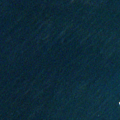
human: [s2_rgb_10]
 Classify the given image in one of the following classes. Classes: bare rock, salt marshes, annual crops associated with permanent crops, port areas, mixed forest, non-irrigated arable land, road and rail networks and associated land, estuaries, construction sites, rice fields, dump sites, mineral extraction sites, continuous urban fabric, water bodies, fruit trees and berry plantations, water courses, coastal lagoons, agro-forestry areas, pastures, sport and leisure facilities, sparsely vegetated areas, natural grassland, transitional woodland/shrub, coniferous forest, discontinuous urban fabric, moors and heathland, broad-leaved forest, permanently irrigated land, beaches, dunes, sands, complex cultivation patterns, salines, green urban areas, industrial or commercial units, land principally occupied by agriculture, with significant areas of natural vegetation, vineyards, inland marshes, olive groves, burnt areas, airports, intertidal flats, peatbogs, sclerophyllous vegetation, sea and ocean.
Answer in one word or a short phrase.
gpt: sea and ocean